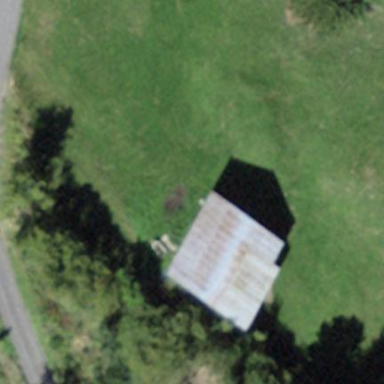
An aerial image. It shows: Barn.